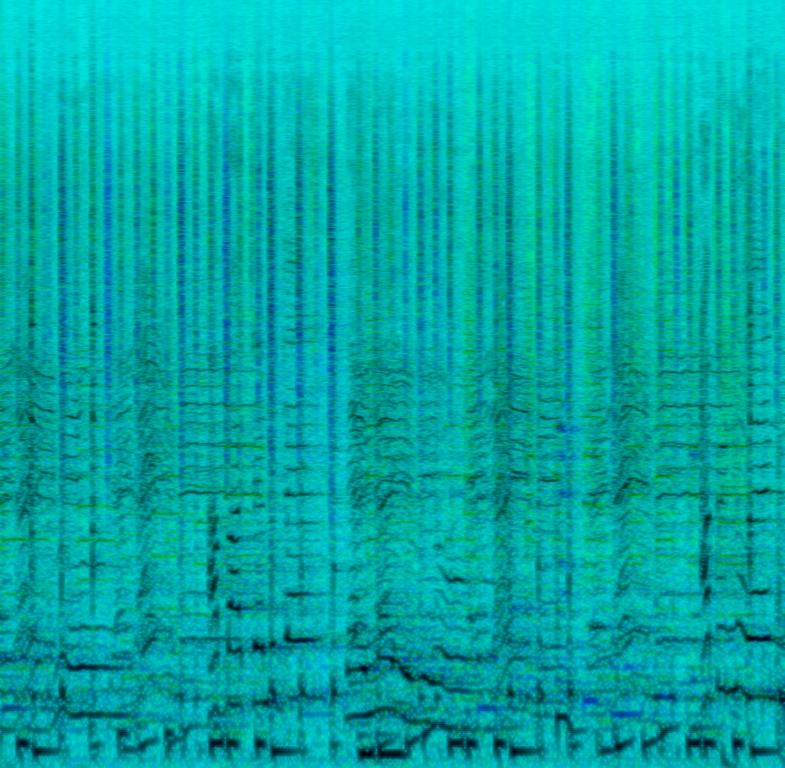
This audio contains a lot of percussion such as shakers panned to both sides of the speakers. An organ is playing a melody panned to the left side and a digital trumpet/guitar sound is playing a melody panned to the right side of the speakers. A soft percussion sound is creating a bassline while male voices are singing as a choir and a main singer in the foreground. This song may be playing as a live performance in an african country.